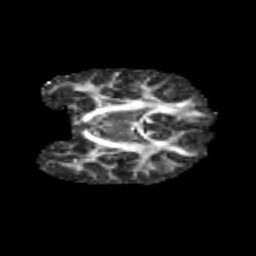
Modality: FA
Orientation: coronal
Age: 10
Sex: female
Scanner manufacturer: siemens
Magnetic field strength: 3 T
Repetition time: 3.8 s
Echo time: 0.07 s